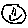
Label: smiley face